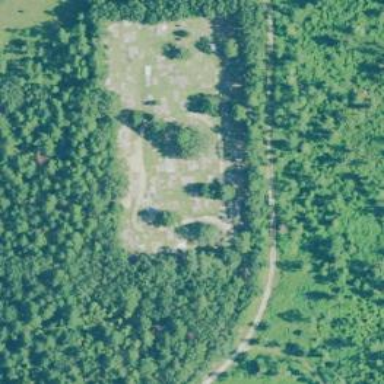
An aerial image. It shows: Cemetery.